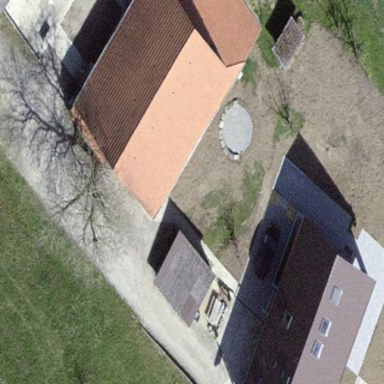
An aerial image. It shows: Farmyard area.